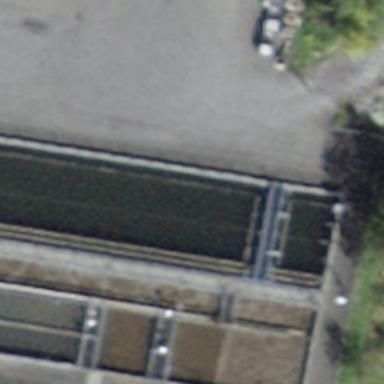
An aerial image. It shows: Image of wastewater.